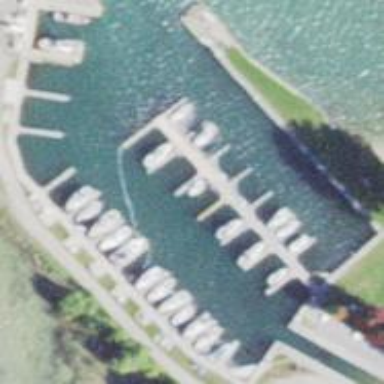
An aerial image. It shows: Marina located on water.